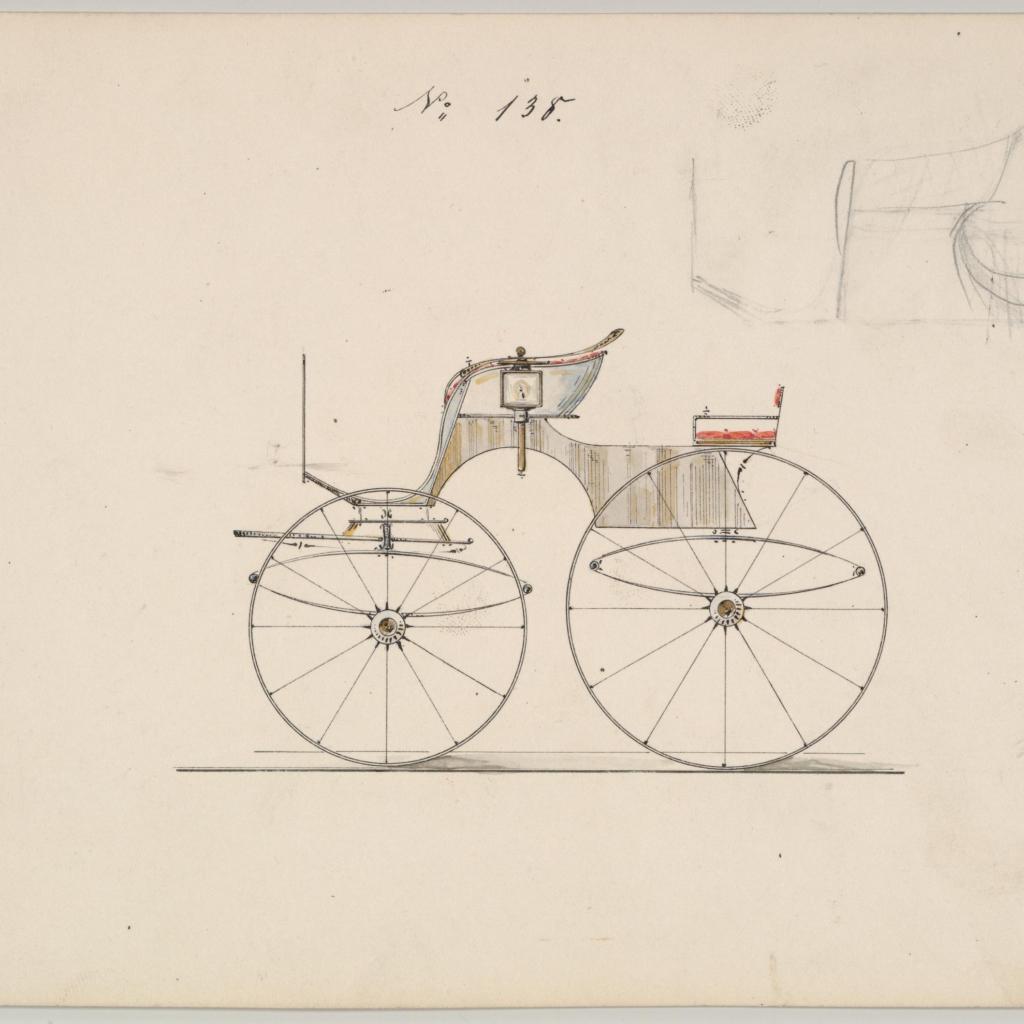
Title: Dog Cart Phaeton  #138
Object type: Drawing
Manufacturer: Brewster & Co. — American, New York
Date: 1850–70
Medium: Watercolor, graphite  and ink
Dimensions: sheet: 6 1/4 x 9 3/16 in. (15.9 x 23.3 cm)
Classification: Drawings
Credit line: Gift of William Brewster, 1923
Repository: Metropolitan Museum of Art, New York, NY